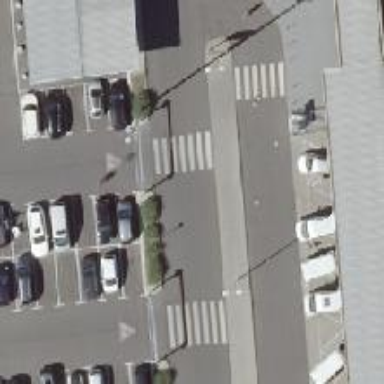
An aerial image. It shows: Footway crossing.